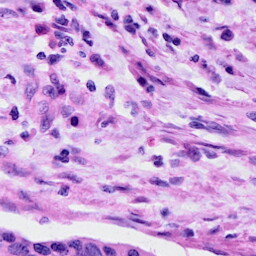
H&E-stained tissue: Cervix